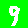
Digit: 9